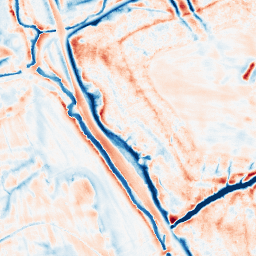
Category: edge_preserving
Decomposition family: bilateral
Decomposition parameters: d: 21
sigma_color: 25
sigma_space: 75
Upsampling method: lanczos
Upsampling parameters: scale: 4
Upsampling scale: 4